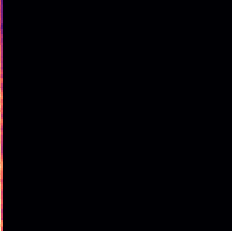
Sound class: Cow